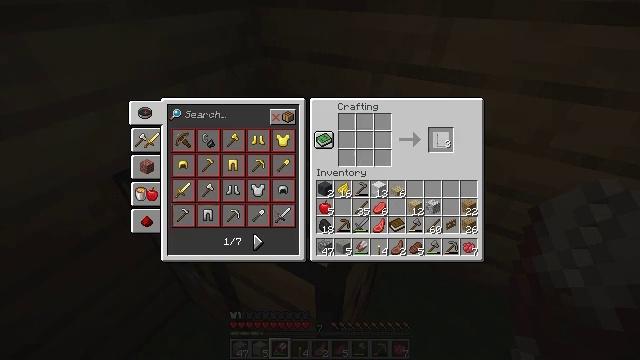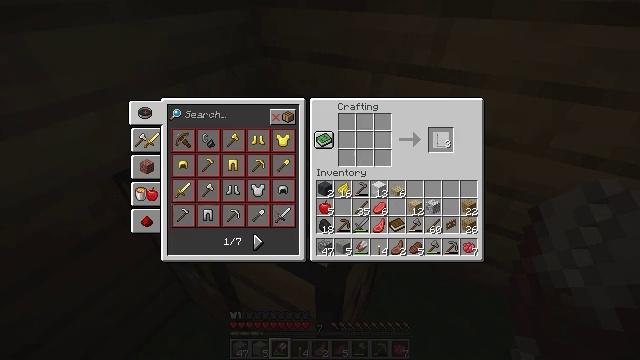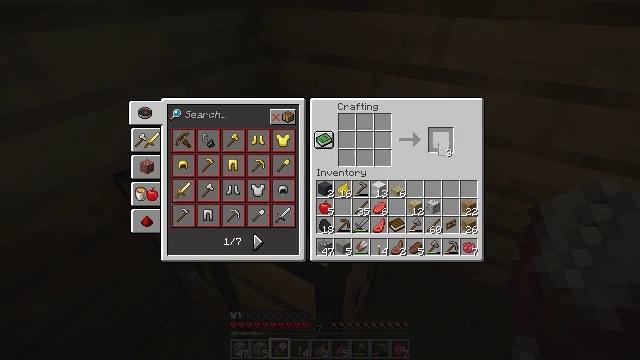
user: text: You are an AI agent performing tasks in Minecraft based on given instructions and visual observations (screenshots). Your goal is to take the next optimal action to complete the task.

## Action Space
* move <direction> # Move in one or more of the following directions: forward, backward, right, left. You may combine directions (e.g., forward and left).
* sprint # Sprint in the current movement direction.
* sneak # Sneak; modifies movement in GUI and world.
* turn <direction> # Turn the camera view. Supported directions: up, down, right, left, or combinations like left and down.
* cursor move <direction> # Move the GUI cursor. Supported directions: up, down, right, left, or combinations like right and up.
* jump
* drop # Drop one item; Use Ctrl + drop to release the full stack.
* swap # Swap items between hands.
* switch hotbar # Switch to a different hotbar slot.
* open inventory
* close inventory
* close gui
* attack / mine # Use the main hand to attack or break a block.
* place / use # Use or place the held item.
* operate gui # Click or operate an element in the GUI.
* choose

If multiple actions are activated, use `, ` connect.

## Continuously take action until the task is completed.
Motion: motion action
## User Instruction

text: Interact with the crafting table to create an iron door.
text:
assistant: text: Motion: no_op
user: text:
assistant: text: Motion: cursor move down
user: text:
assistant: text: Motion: no_op